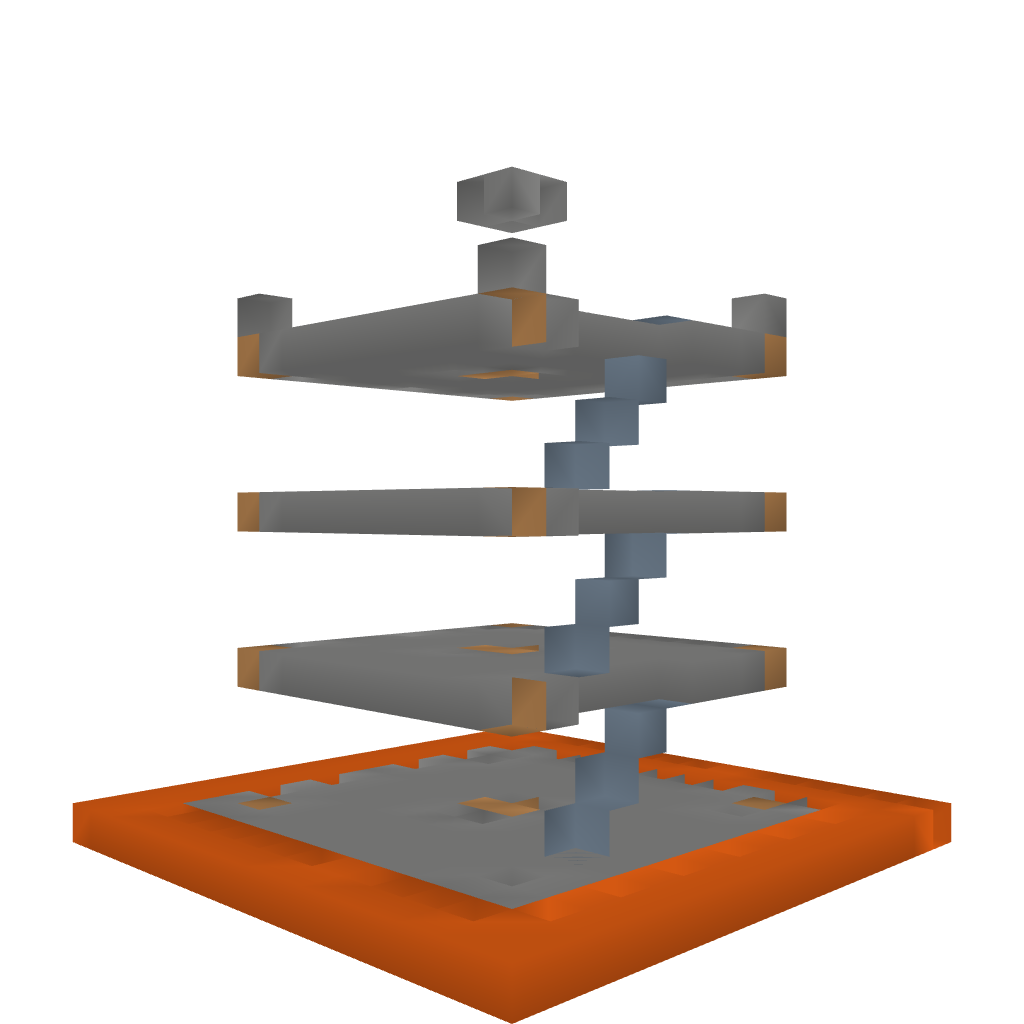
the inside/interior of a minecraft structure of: castle 4